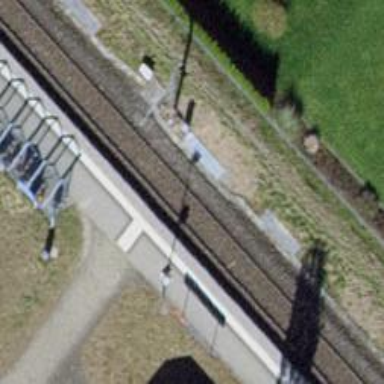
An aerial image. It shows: Stop position for public transport at railway stop.